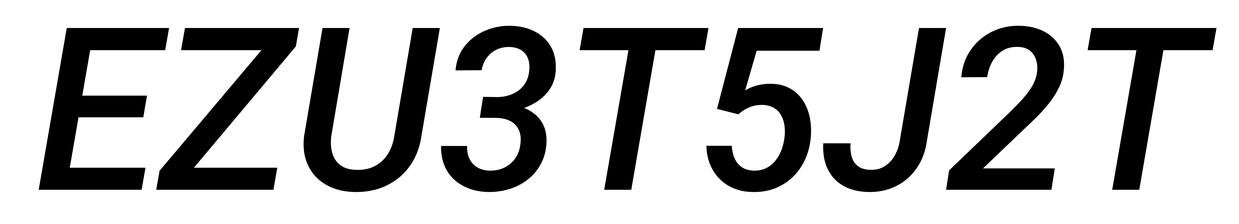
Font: Roboto-Italic_Medium_Italic